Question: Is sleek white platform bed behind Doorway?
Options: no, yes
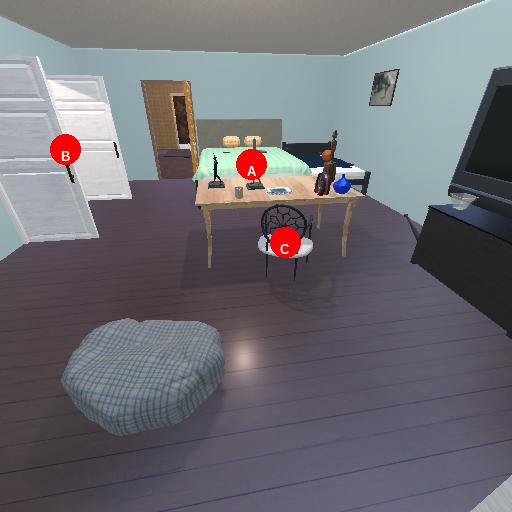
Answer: no